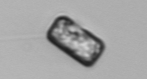
Label: Thalassiosira